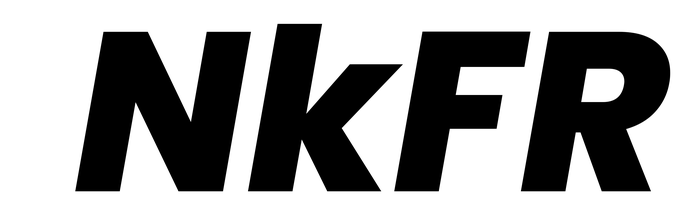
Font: Poppins-ExtraBoldItalic